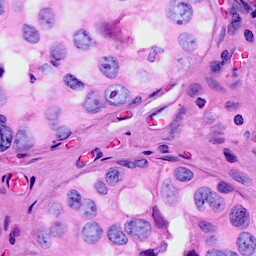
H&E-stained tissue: Breast